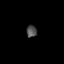
Tissue: prostate
Cell type: T cells
Senescence score: 0.3179
Nuclear area (px): 119
Mean DAPI intensity: 80.546